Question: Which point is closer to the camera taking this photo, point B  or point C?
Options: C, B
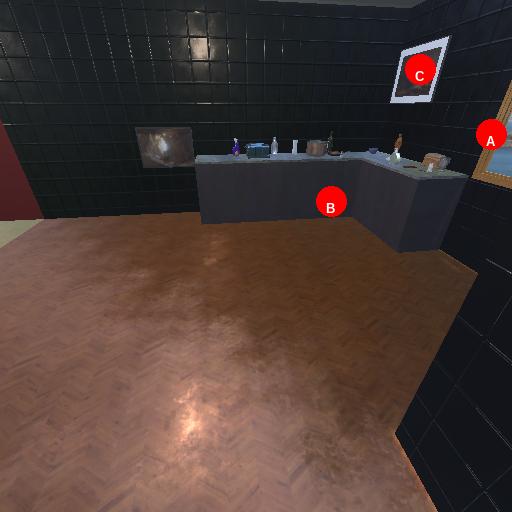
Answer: C